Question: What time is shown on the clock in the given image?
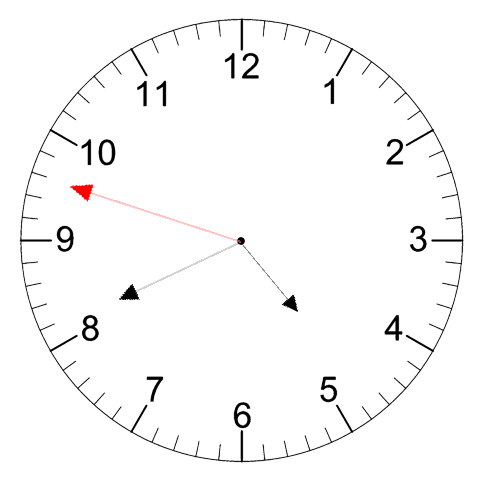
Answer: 04:40:48